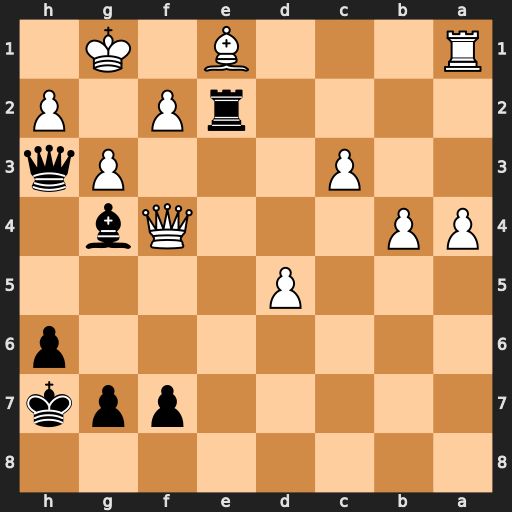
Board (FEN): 8/5ppk/7p/3P4/PP3Qb1/2P3Pq/4rP1P/R3B1K1
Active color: b
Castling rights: -
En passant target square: -
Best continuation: f5 d6 Re4 Qxg4 Qxg4 d7 Qg5